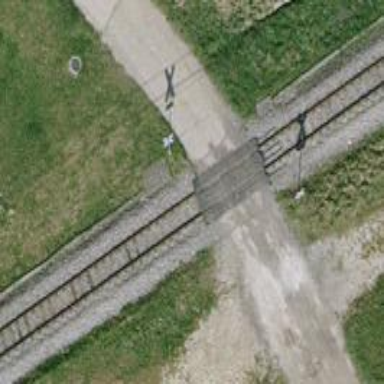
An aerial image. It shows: Level crossing along the railway.